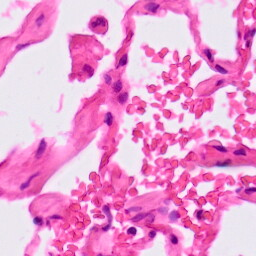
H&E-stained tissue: Lung